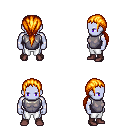
a pixel art fantasy rpg character, male body template, dark elf, purple skin, steel chest armor, white pants, light blonde ponytail hairstyle, maroon shoes, four views (front, back, left, right), 2x2 character sprite sheet, small pixel art, hard edges, no anti-aliasing